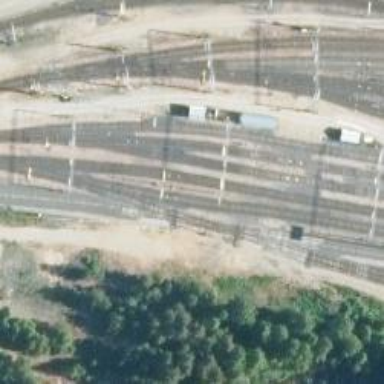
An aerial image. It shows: Siding railway line with electrified contact line for the trains.